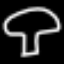
Label: mushroom